Question: Imagine a very common <header><article><footer> layout, where the header and footer are fixed heights and the article gets as tall as needed (the page scrolls vertically to accommodate). That's like most web pages.
What I'm trying to get is a layout just like that, but on its side so the article gets as as needed, and the page scrolls horizontally:

My initial attempts used flexbox:
<URL>
Relevant CSS:
'''
body {
display: flex;
position: absolute;
height: 100%;
}
header {
background: green;
width: 400px;
flex: none;
}
article {
background: #CCC;
-webkit-columns: 235px auto;
columns: 235px auto;
-webkit-column-gap: 0;
column-gap: 0;
}
footer {
background: yellow;
width: 450px;
flex: none;
}
'''
But I'm moving away from that as I try other things, like <URL>
My requirements are:
- - - -
So, I need help with the bolded goals. What can I do to keep the article from overlapping the footer to its right? Are there other ways to lay out this page so that the article width expands as the content does?
- - -
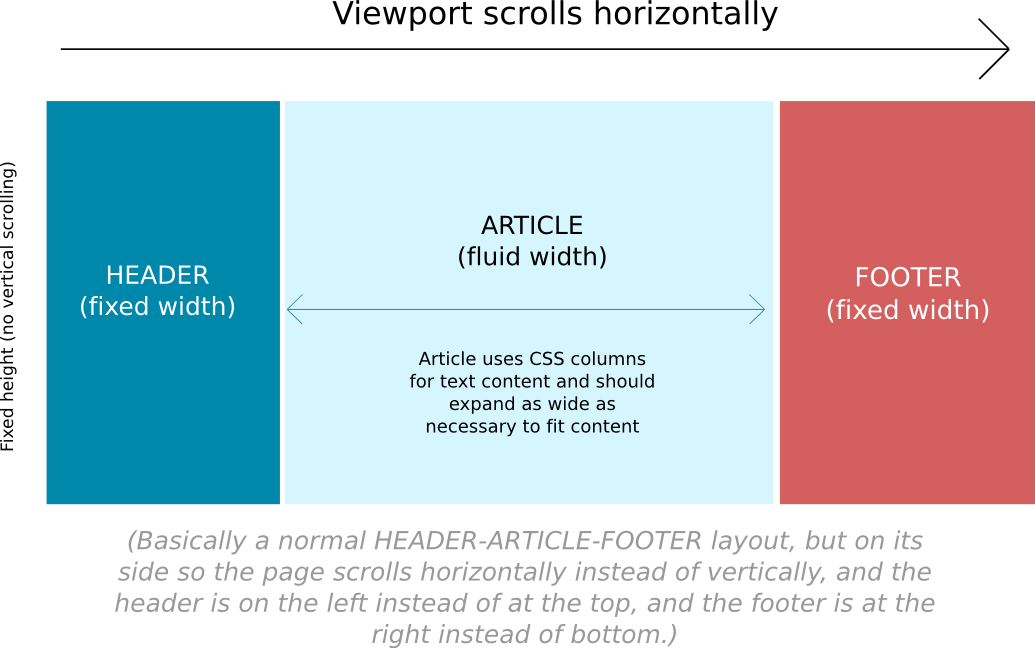
Answer: Here's a solution that works on webkit browsers, Firefox, and IE:
'''
// JS to work around the CSS column bug where the width
// is not properly calculated by the browser. We have a
// float:right marker at the end of the article. Set the
// width of the article to be where the marker is.
function resize()
{
var article = document.querySelector("article"),
marker = document.querySelector("endmarker");
article.style.width = (marker.offsetLeft) + "px";
}
window.addEventListener("resize", resize);
resize();
'''
'''
* { padding: 0; margin: 0; }
holder {
position: absolute;
top: 0; left: 0;
height: 100%;
background: #fed;
white-space: nowrap;
}
header,
article,
footer {
position: relative;
display: inline-block;
height: 100%;
vertical-align: top;
white-space: normal;
}
header {
background: green;
width: 400px;
}
endmarker {
position: relative;
display: block;
float: right;
width: 10px;
height: 10px;
background: red;
}
article {
background: #CCC;
-webkit-columns: 235px auto;
-moz-columns: 235px auto;
columns: 235px auto;
-webkit-column-fill: auto;
-moz-column-fill: auto;
column-fill: auto;
-webkit-column-gap: 0;
-moz-column-gap: 0;
column-gap: 0;
}
article p {
padding: .2em 15px;
text-indent: 1em;
hyphens: auto;
}
footer {
background: yellow;
width: 450px;
}
'''
'''
<holder>
<header>
<h1>Article Title (width 400)</h1>
</header>
<article>
<p><b>Article should stretch as wide as it needs to be. Horizontal scrolling only. Preferably, columns aren't sized according to viewport width. Seeing partial column helps the user know they can scroll left.</b>
</p>
<p>Lorem ipsum dolor sit amet, consectetur adipiscing elit. Sed commodo venenatis efficitur. Nam vel ultricies urna, non auctor lorem. Suspendisse sodales, nunc eu pharetra ornare, elit quam scelerisque ex, id congue orci lectus eget turpis. Ut consequat nisi et erat efficitur faucibus. Maecenas laoreet magna nec odio porta, et consequat leo rhoncus. In imperdiet pellentesque justo eu pellentesque. Curabitur ut ante tristique, placerat est porta, porttitor ligula. Class aptent taciti sociosqu ad litora torquent per conubia nostra, per inceptos himenaeos. Sed scelerisque est vitae orci elementum, et vehicula quam lacinia. Vivamus vestibulum metus quis dui dictum vehicula. Mauris et tempor libero.</p>
<p>Sed lorem quam, feugiat sit amet vehicula non, ultricies quis quam. Ut lobortis leo ac ex facilisis, vel elementum ante feugiat. Quisque efficitur tellus sed sodales dictum. Mauris sed justo dictum, finibus velit id, pulvinar mi. Phasellus mi augue, finibus ut vestibulum et, volutpat id sapien. Sed feugiat eleifend augue, ut commodo nulla bibendum ac. Nullam quis posuere lectus. Curabitur dictum quam id massa finibus blandit. Nam malesuada metus ut massa ullamcorper luctus. Curabitur vitae dictum orci, a finibus sapien. Maecenas eget nisl tempus, pharetra enim eget, tempor urna. Suspendisse viverra felis bibendum neque rhoncus, id eleifend tortor sodales. Suspendisse sed magna pulvinar, laoreet turpis nec, ultrices enim. Vivamus at auctor arcu. Nunc vitae suscipit tellus. Etiam ut accumsan arcu.</p>
<p>Morbi faucibus, mauris sed blandit ultrices, turpis turpis dapibus quam, quis consectetur erat nibh cursus magna. Donec quis ullamcorper quam, a facilisis leo. Phasellus ut mauris eget risus ultrices lobortis. Pellentesque semper ante eu vehicula pharetra. Vestibulum congue orci non felis vehicula volutpat. Praesent vel euismod ligula. Sed vitae placerat ipsum, a hendrerit felis. Mauris vitae fermentum nunc, non tincidunt magna. Fusce nibh ex, porta sed ante ut, dapibus maximus urna. Nulla tristique magna ipsum, at sodales ipsum feugiat a. Mauris convallis mi vel arcu vehicula elementum. Aliquam aliquet hendrerit lectus, congue auctor ipsum sodales vitae. Phasellus congue, ex non viverra cursus, nunc est fermentum dui, ac tincidunt turpis mauris a tellus. Curabitur sollicitudin condimentum mauris consectetur tincidunt. Morbi vulputate ac augue ut maximus.</p>
<p>Nulla in auctor ligula. In euismod volutpat ex a eleifend. Sed eu elit et nulla faucibus fringilla. Sed posuere metus in elit gravida pharetra. Vivamus a ultricies ipsum. Mauris mollis est nisi, a convallis est iaculis id. Vestibulum ante ipsum primis in faucibus orci luctus et ultrices posuere cubilia Curae; Etiam tincidunt blandit metus nec sagittis. Sed faucibus non urna in ullamcorper. Sed feugiat, tellus ut feugiat mollis, ligula neque molestie augue, vitae mattis ligula eros eget augue. Curabitur finibus sodales metus ac finibus. Sed id mollis ante. Phasellus vitae purus vel risus pulvinar aliquet. Vestibulum vitae elementum felis.</p>
<p>Nam ipsum ipsum, consequat in dictum vitae, malesuada eget est. Phasellus elementum lacinia maximus. Maecenas dictum neque ligula, et congue mauris venenatis eu. Pellentesque pretium tortor nec ligula rutrum, a aliquet eros aliquam. Etiam euismod varius ipsum, id molestie massa. Quisque elementum lacus at ipsum egestas facilisis. Maecenas arcu risus, euismod ac lacus ac, euismod dictum nunc. Aenean non felis aliquet mi tincidunt bibendum. Curabitur ultricies ullamcorper gravida. In pretium nibh non eleifend egestas. Cum sociis natoquenatibus et magnis dis parturient montes, nascetur ridiculus mus. Proin auctor lacus erat, sit amet vestibulum lorem mattis in. Aenean dapibus at risus ac lacinia. Vivamus fringilla nulla diam, vel facilisis magna mollis maximus. Sed quis dolor tempor magna pharetra scelerisque. Nam velit felis, mollis sit amet risus et, imperdiet interdum nibh.</p>
<p>END OF ARTICLE</p>
<endmarker></endmarker>
</article>
<footer>Footer should be 450px wide and appear to the right of everything else.</footer>
</holder>
'''
<URL>
All browsers have a bug with column layout and how they calculate the width of the element with columns. So unfortunately, a tiny bit of JS is needed to set the width. I know the requirement said "preferably no javascript", but this is fairly minimal and it works on all browsers that support CSS columns.
Quick overview:
1. Put the entire content in an absolutely positioned div (<holder>) that is 100% height. This pulls the content out of the main body flow and prevents the body and viewport width from doing crazy things.
2. Set white-space: nowrap on <holder> and normal for all other elements. This forces the header,article, and footer to align horizontally, while allowing the text inside them to flow normally.
3. Set all elements to be position: relative (needed for offsetWidth)
4. Create a little marker element at the article that is float:right. This is used to calculate the correct width.
5. A tiny bit of js to watch the window resize event and recalculate the proper width for the article.